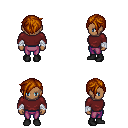
a pixel art fantasy rpg character, female body template, human, dark skin, maroon long-sleeve shirt, magenta pants, brunette pixie cut hairstyle, white cloth bandages, black shoes, four views (front, back, left, right), 2x2 character sprite sheet, small pixel art, hard edges, no anti-aliasing